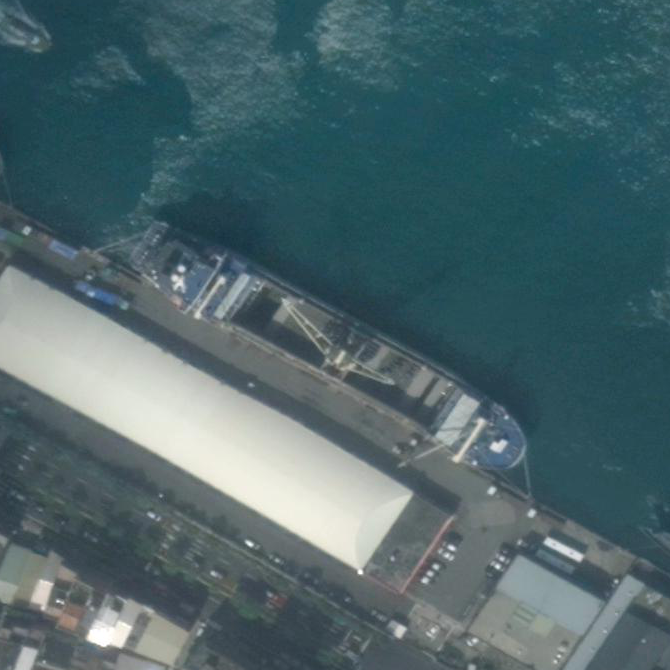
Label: civil